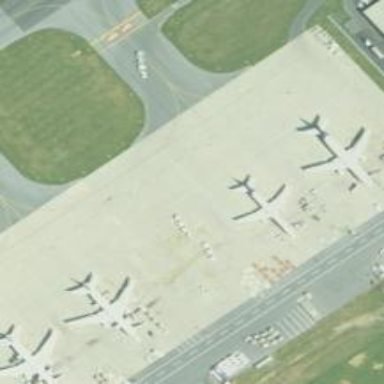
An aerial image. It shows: Apron at the airport.